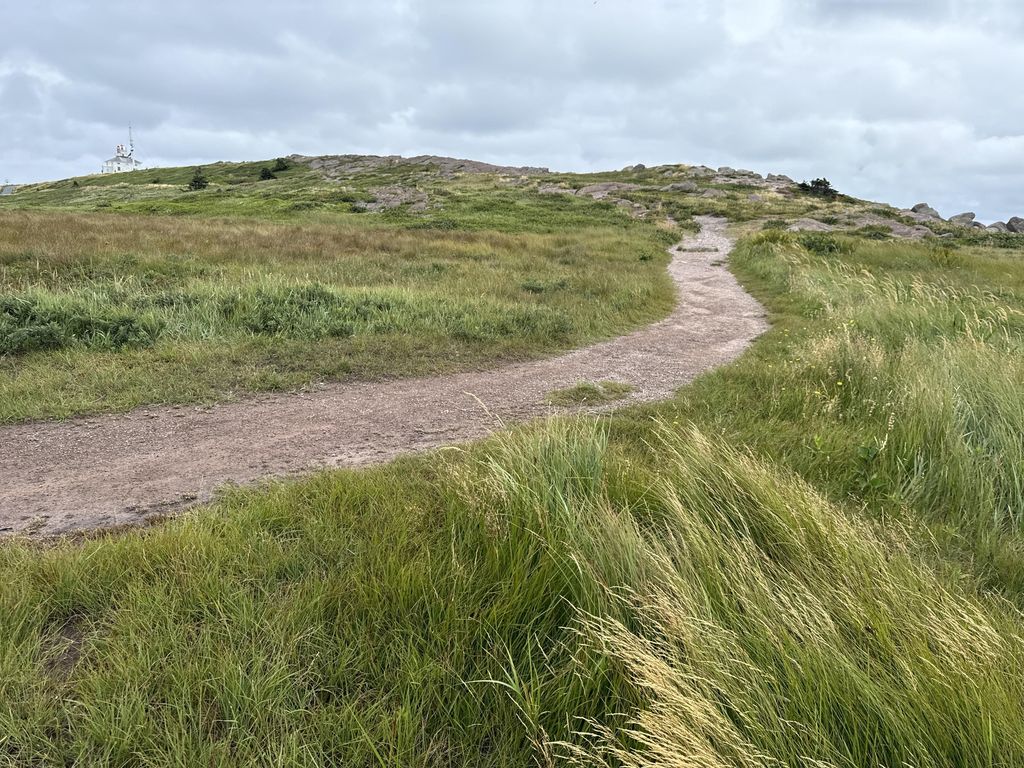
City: st_johns